Question: Mysql Timediff function is not working for me for long date.. Actually i need to get the time difference between date_time field to now()
so i used this query
'''
SELECT 'date_time',now(),timediff('date_time',now()) FROM 'table_datetime'
'''
I have two rows
date_time
2011-04-25 17:22:41
2011-06-14 17:22:52
my result is

Here first row result is changing but not for second one this one always return
'''
838:59:59
'''
constantly ... Why its not giving correct result
Thanks for help !
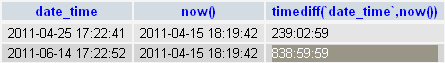
Answer: instead of 'TIMEDIFF' use 'DATEDIFF' with 'EXTRACT'
'''
SELECT DATEDIFF('2011-06-14 17:22:52', NOW()) * 24
+ EXTRACT(HOUR FROM '2011-06-14 17:22:52')
- EXTRACT(HOUR FROM NOW())
'''
Thanks for useful link
### Alternate Solution ( get the difference in Seconds )
'''
SELECT TIMESTAMPDIFF(SECOND,NOW(),'2011-06-14 17:22:52');
'''
### EXTRACT
### TIMESTAMPDIFF